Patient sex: M
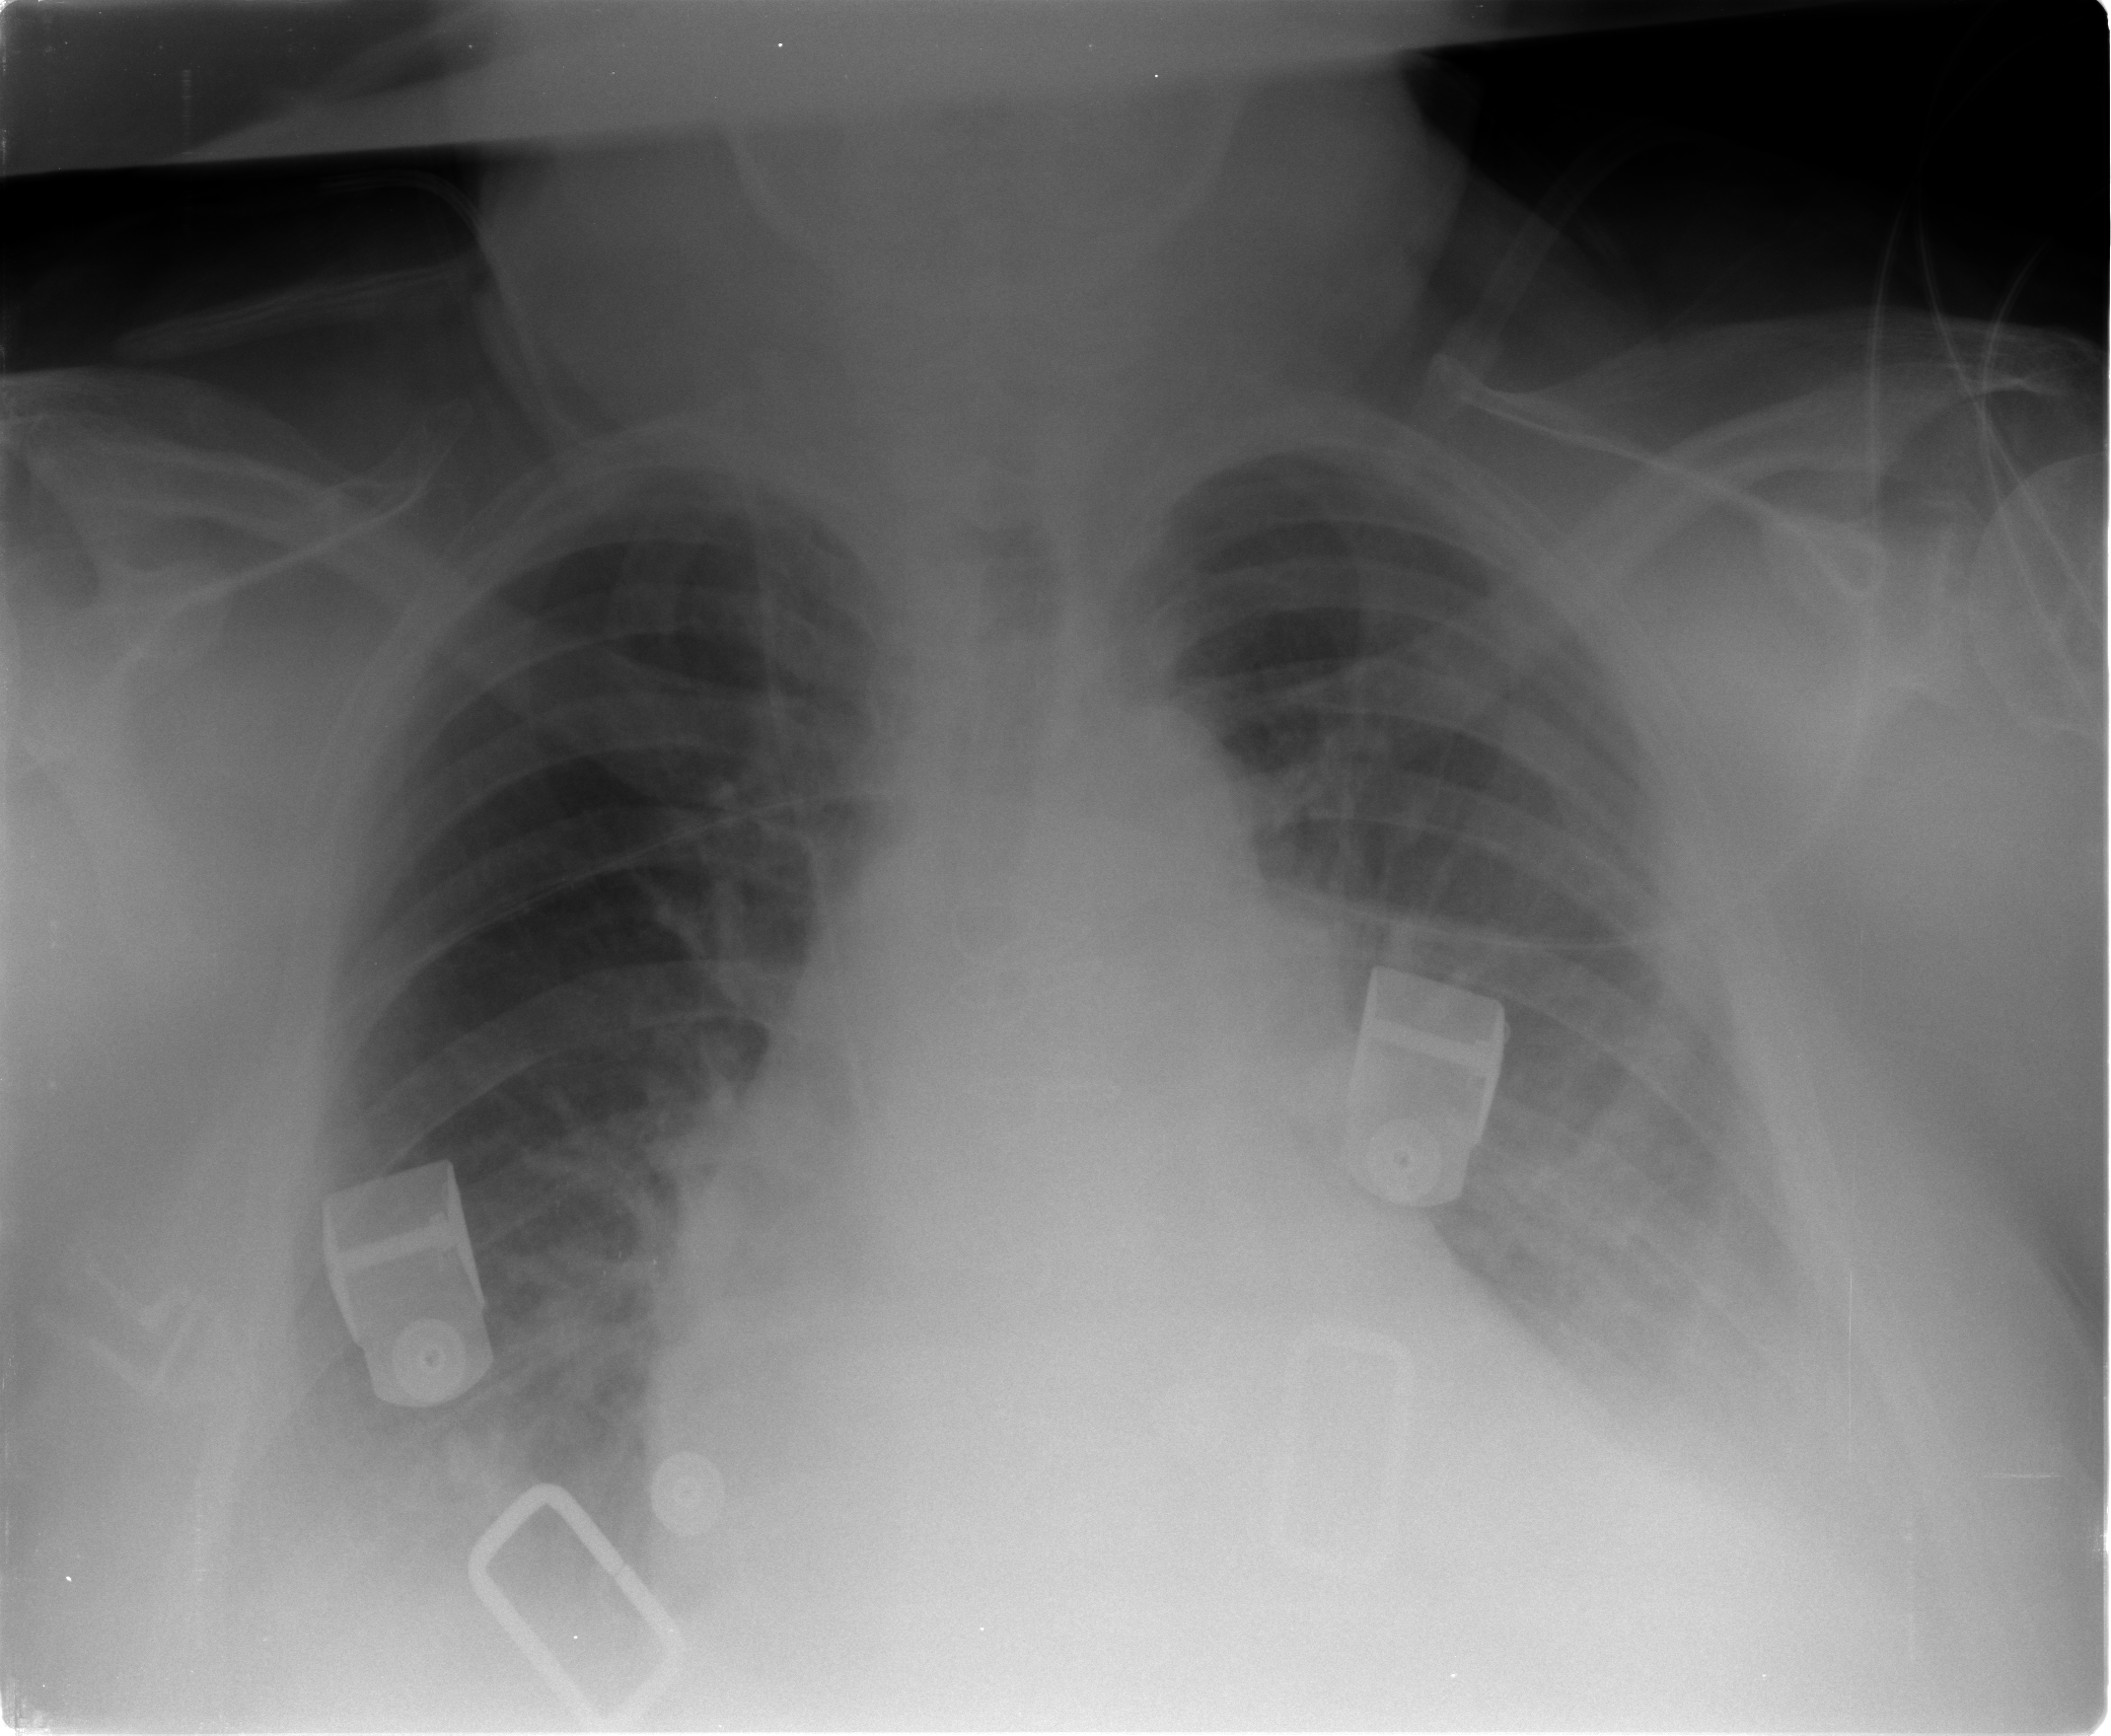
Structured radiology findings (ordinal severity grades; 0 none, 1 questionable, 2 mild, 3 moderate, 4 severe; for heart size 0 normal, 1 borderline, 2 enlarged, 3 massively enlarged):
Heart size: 2
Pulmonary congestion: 2
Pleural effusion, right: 2
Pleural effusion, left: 2
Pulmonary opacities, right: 1
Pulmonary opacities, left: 2
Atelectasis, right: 2
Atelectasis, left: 2